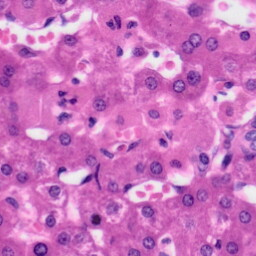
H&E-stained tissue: Liver